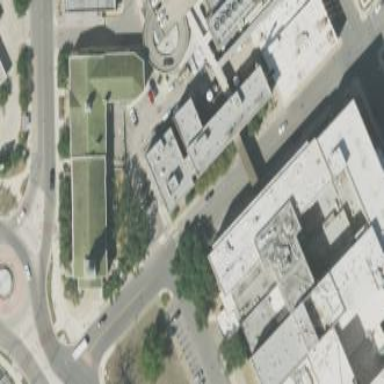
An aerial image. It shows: Office building.